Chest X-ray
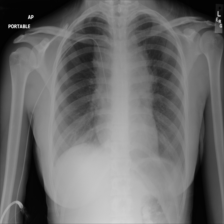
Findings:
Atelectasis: negative
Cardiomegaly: negative
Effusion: negative
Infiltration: negative
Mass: negative
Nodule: negative
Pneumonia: negative
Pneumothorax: negative
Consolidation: negative
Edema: negative
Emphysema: negative
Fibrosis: negative
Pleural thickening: negative
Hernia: negative